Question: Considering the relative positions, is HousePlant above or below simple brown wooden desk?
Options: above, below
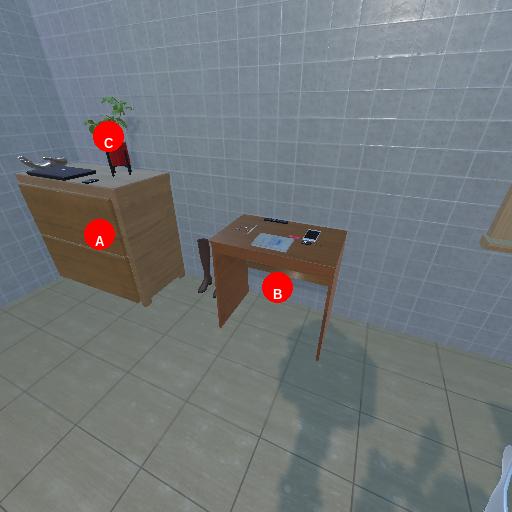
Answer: above